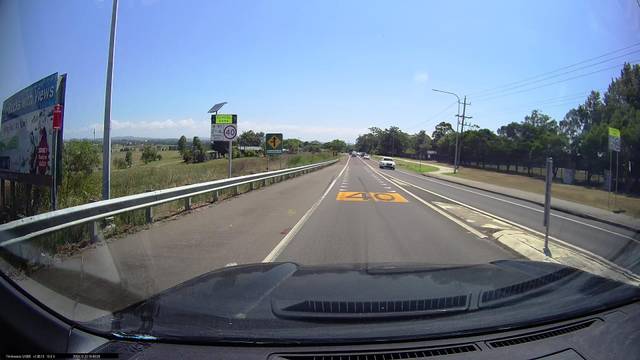
Region: Australia
Coordinates: -32.754, 151.536